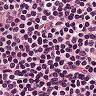
Metastatic tissue present: no